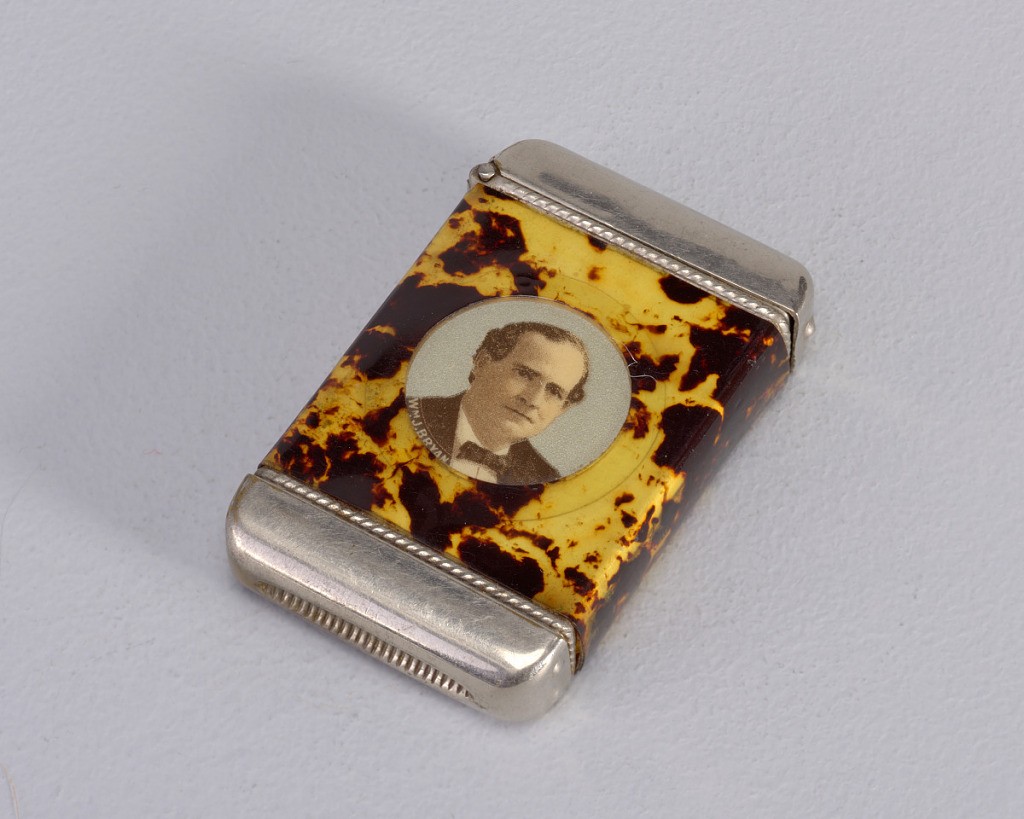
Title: Matchsafe
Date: ca. 1890-1900
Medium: White metal, celluloid film, photograph
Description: Retangular metal form wrapped in sheet of celluloid immitating tortoishsell; recto with circular portrait photograph of William Jennings Bryan; hinged flip-top; striker on bottom.